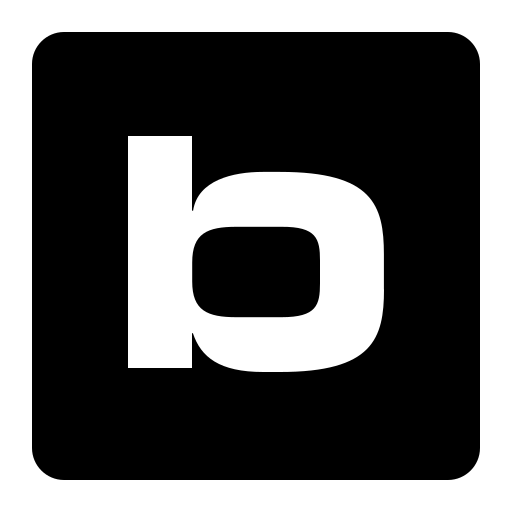
Tags: icon, FontAwesome, fa-icon, brand, bimobject